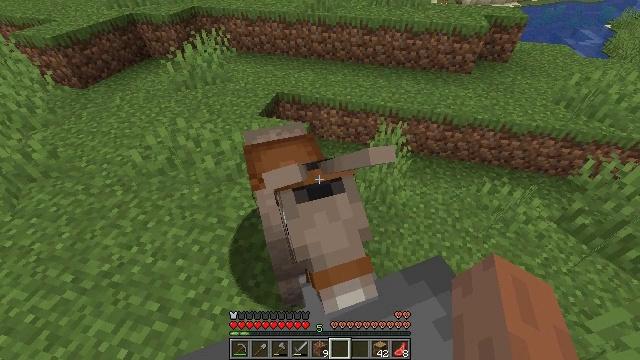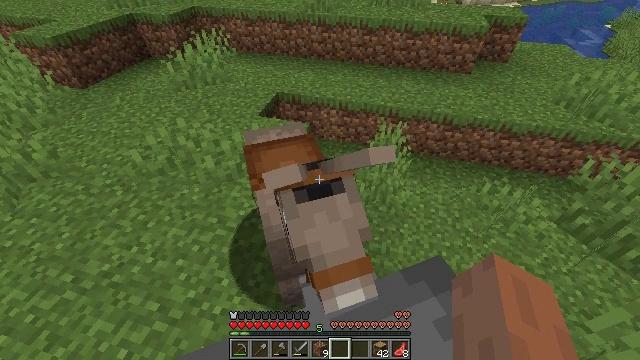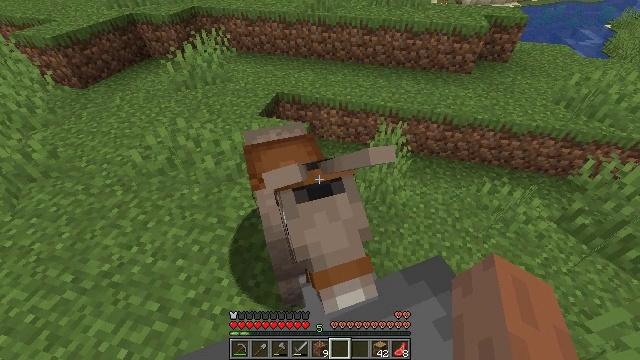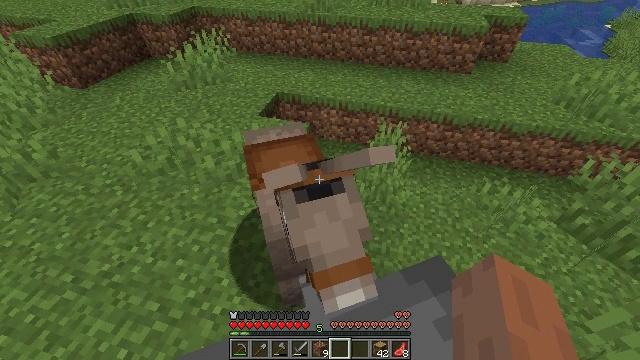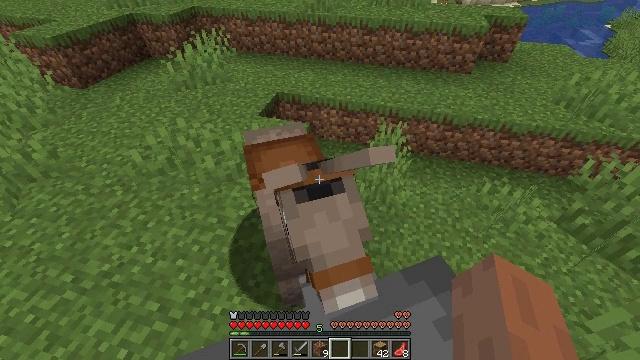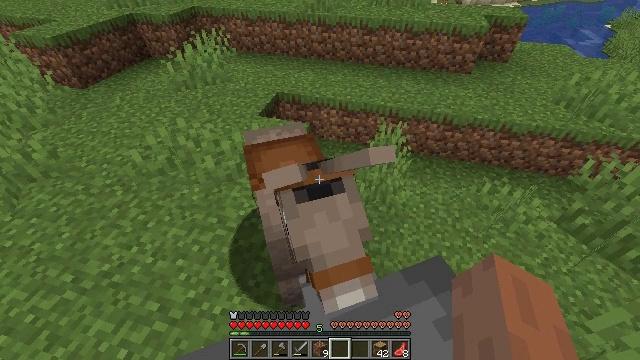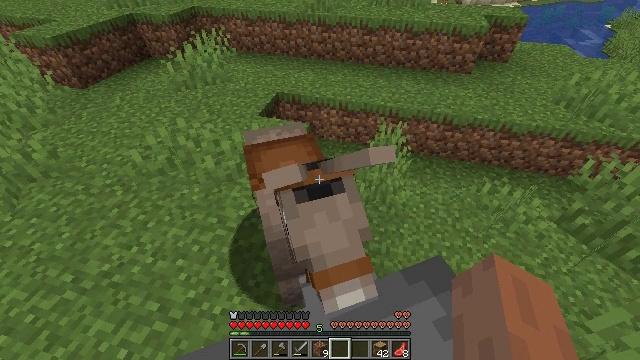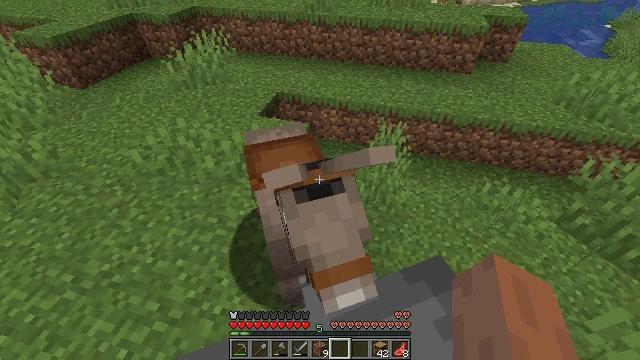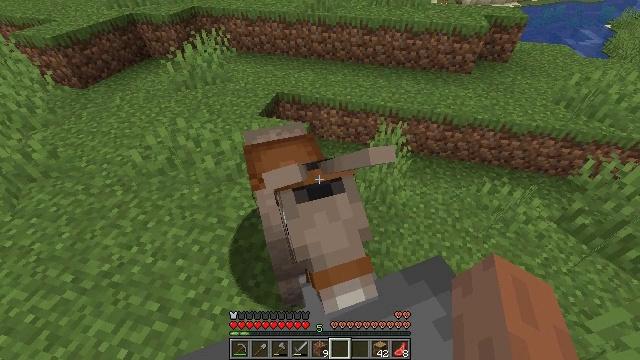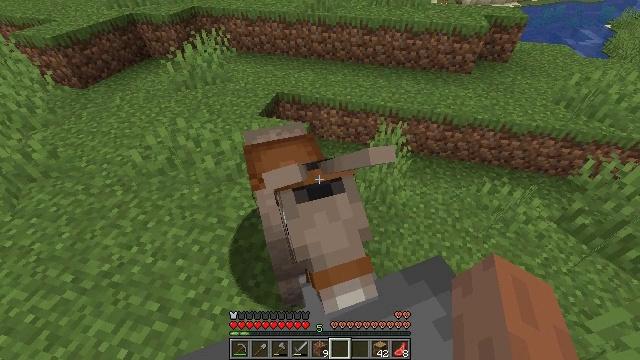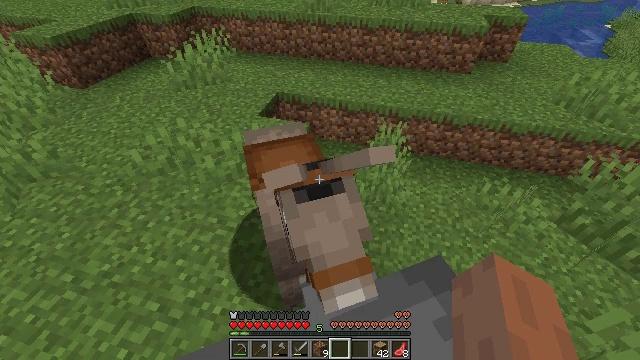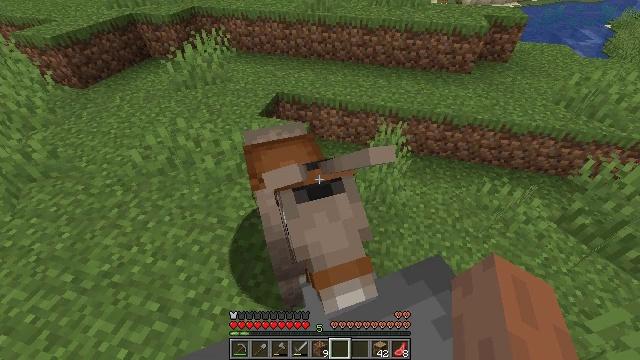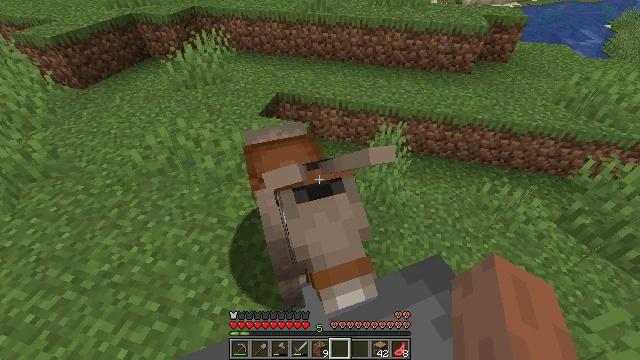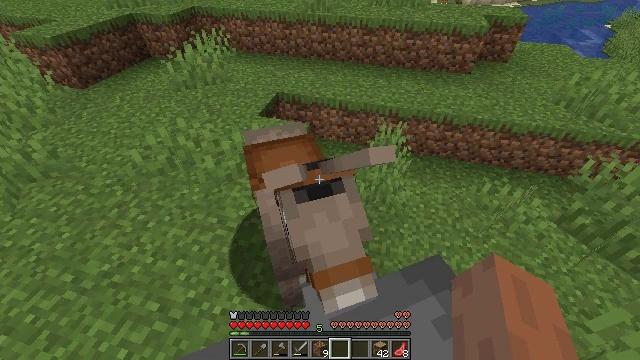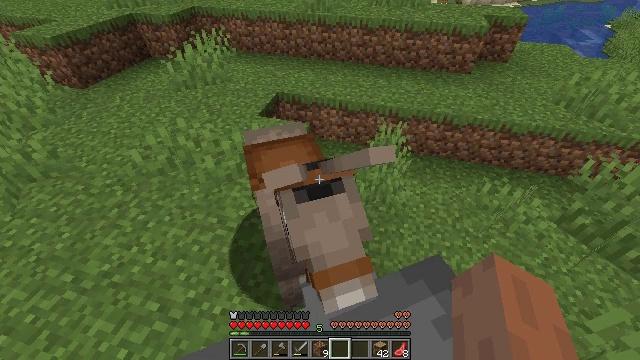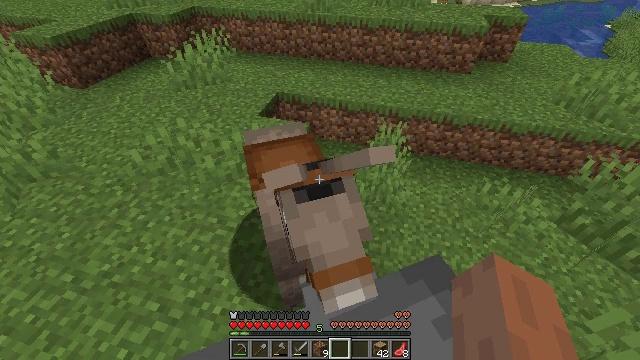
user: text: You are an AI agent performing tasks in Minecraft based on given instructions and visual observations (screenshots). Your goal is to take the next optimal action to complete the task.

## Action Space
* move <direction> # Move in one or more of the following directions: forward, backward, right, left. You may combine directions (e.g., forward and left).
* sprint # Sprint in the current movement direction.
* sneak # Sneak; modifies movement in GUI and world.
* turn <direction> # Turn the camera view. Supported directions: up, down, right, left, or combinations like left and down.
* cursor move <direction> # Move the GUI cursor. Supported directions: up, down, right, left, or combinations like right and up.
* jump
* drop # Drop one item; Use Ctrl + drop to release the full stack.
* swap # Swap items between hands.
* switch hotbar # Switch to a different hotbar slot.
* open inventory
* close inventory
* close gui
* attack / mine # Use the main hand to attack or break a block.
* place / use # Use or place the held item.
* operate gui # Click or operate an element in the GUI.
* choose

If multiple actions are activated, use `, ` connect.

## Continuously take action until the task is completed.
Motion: motion action
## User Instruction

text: Dig out coarse dirt.
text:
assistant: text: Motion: no_op
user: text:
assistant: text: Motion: no_op
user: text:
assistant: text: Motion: no_op
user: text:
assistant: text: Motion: no_op
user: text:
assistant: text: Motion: no_op
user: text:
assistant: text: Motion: no_op
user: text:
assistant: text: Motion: no_op
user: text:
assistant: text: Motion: no_op
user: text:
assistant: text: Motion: no_op
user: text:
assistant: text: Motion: no_op
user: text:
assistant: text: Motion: no_op
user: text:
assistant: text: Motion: no_op
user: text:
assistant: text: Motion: no_op
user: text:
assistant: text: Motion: no_op
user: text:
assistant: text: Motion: no_op
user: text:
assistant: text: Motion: no_op
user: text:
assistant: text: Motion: no_op
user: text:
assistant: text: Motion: no_op
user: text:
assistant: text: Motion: no_op
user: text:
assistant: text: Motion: no_op
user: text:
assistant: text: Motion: sneak
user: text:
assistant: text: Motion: sneak
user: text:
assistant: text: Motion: sneak
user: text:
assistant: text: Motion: sneak
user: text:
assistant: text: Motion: sneak
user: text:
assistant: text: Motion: sneak
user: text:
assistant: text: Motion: no_op
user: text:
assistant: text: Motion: no_op
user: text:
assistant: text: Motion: no_op
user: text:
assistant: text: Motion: no_op